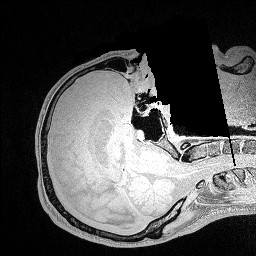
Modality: FLASH
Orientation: axial
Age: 30
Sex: male